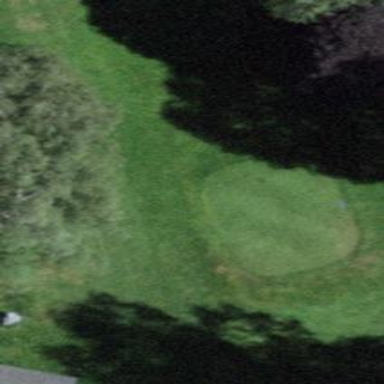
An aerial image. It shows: Grassy area designated as golf tee.